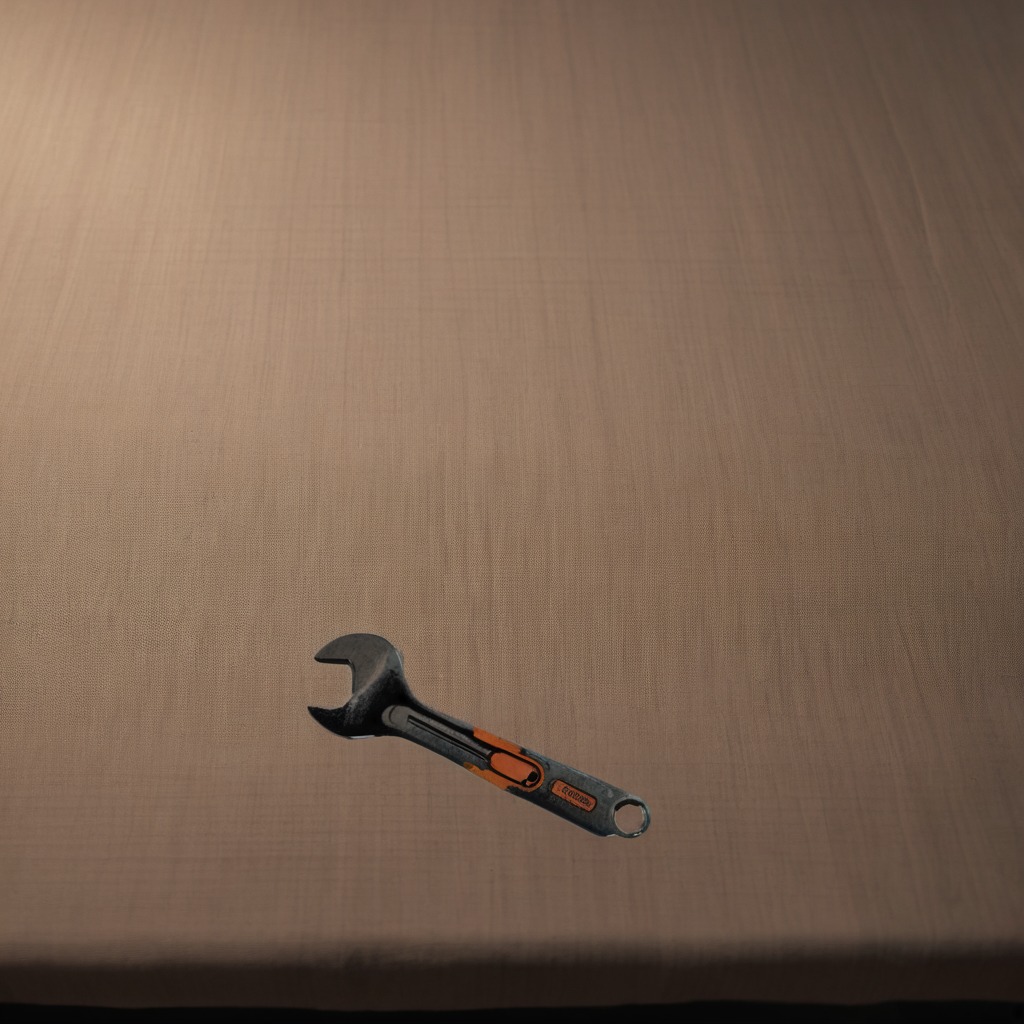
An wrench is lying on the wooden table.